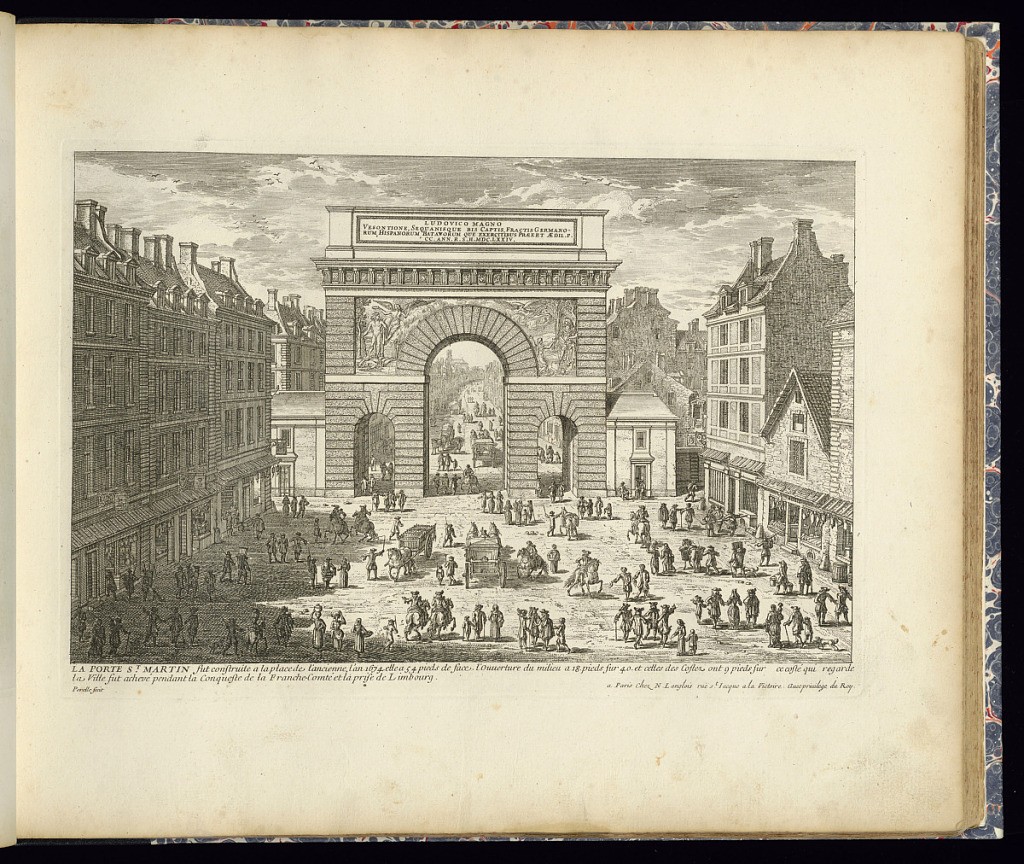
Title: LA PORTE ST. MARTIN
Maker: Adam Perelle, French, 1638 – 1695
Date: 1674–1703
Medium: Etching on laid paper
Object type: Print
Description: View of a Parisian monument, a triumphal arch - The Porte Saint-Martin (St. Martin Gate) - decorated with classical motifs, rustication and a scene with figures and angels sculpted in relief. Above a long transcription in Latin. The street is filled with figures, horses, and horse drawn carriages. Buildings on either side along the streets and cityscape visible in the background. The plate is signed and titled with a description below.